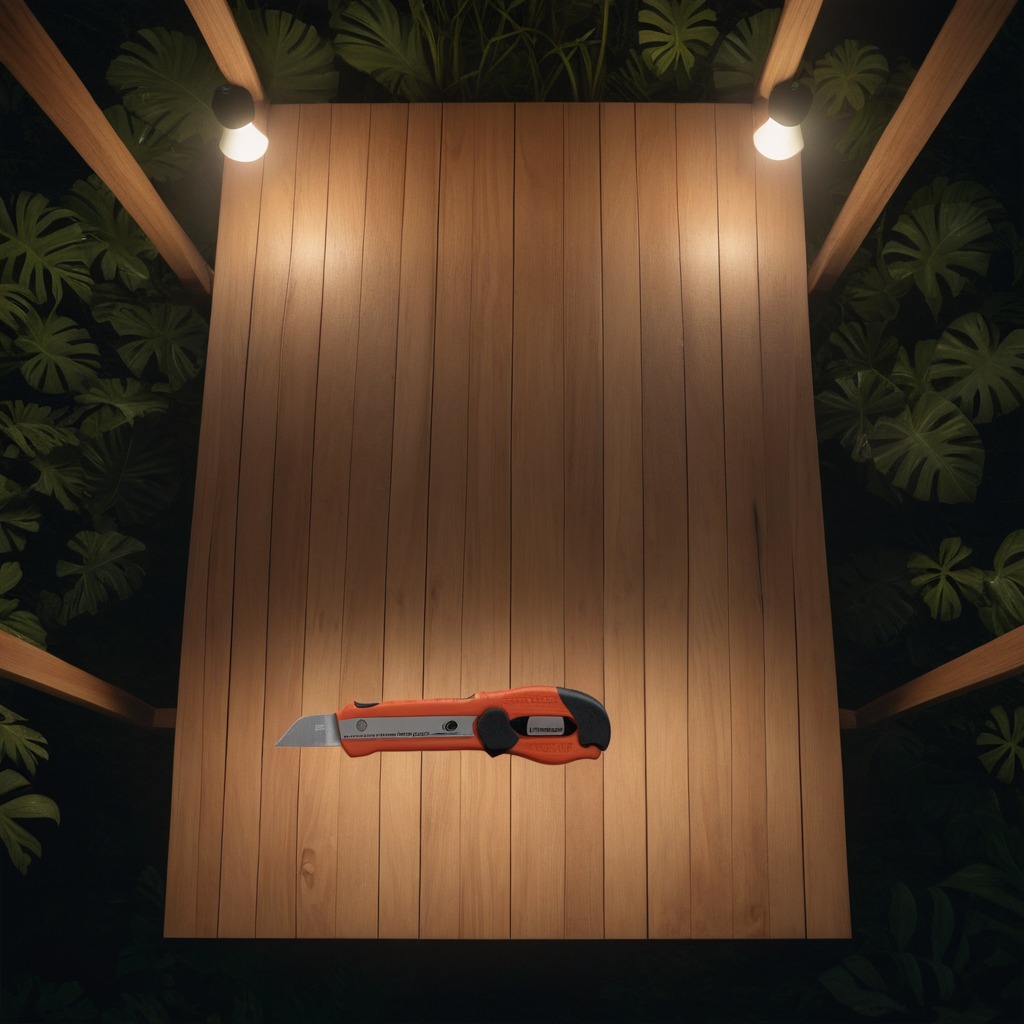
A utility knife lying on a wooden table inside a jungle field workshop tent at night dim ambient light soft shadows worn but